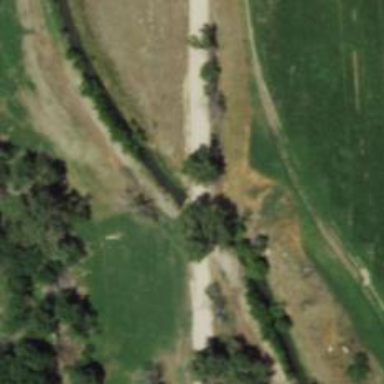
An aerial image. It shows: Unclassified road on bridge.